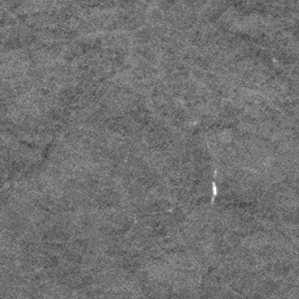
Label: frost